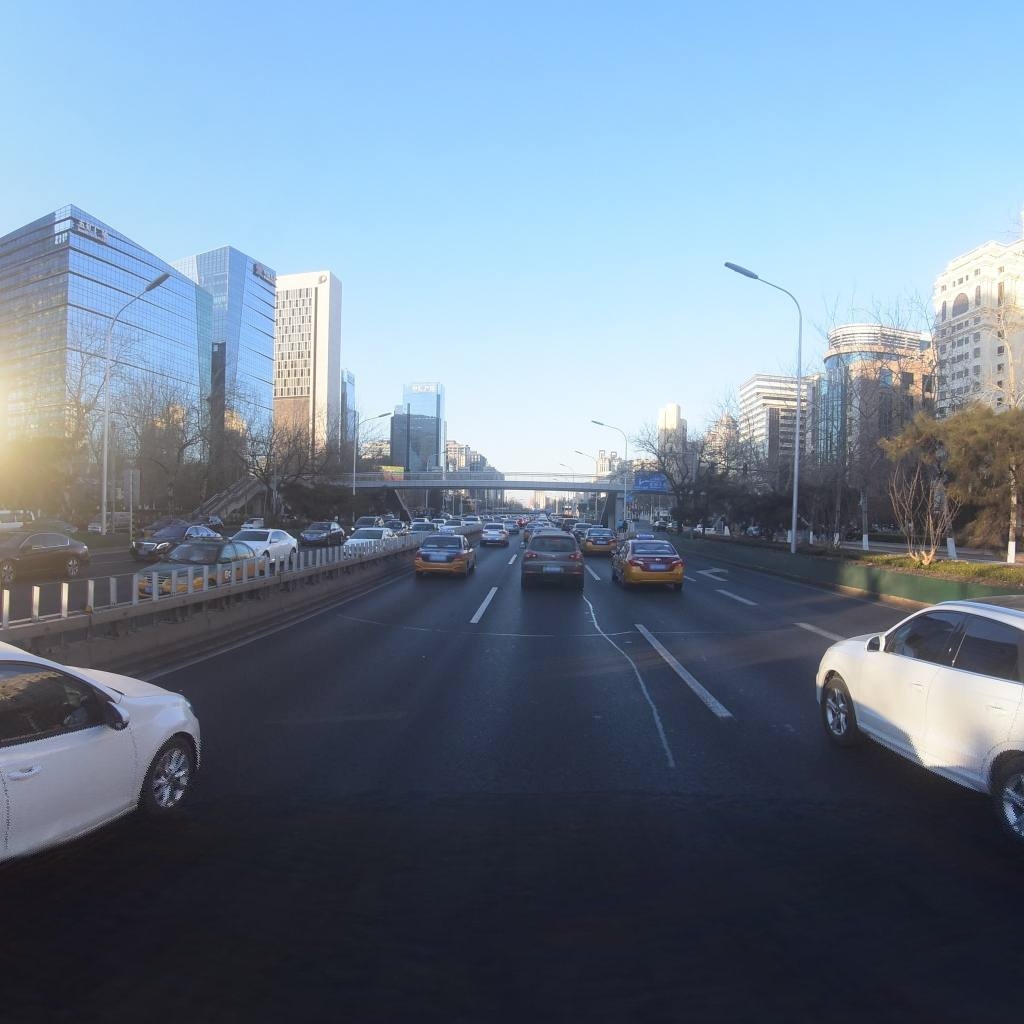
Region: Dongcheng
Road damage annotations: transverse patch, longitudinal patch